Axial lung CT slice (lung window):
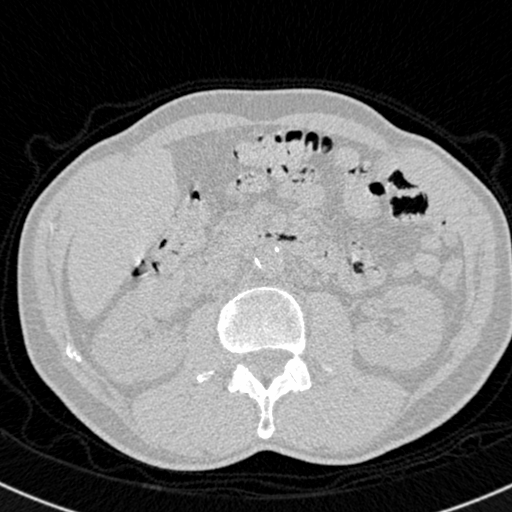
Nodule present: no